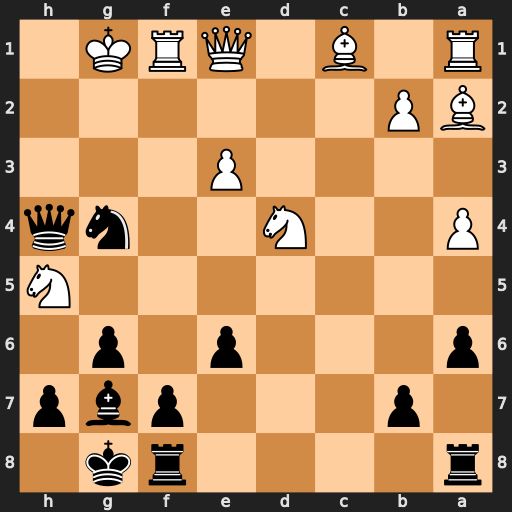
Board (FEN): r4rk1/1p3pbp/p3p1p1/7N/P2N2nq/4P3/BP6/R1B1QRK1
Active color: b
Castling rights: -
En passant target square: -
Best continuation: Qh2#